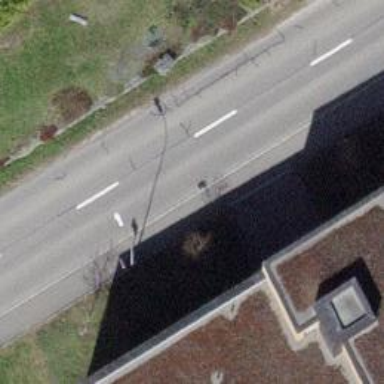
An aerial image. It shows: Bus stop with platform for public transport.